Interaction volume radius: 5 \u00c5
Interaction volume height: 50 \u00c5
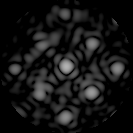
Disorder parameter: 0.1881